Field crop: maize
Growth stage: 2
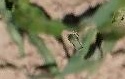
Species: maize